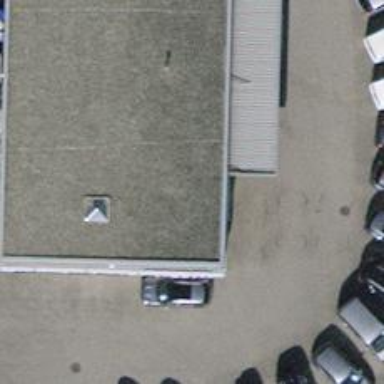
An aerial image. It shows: Shop that sells cars.